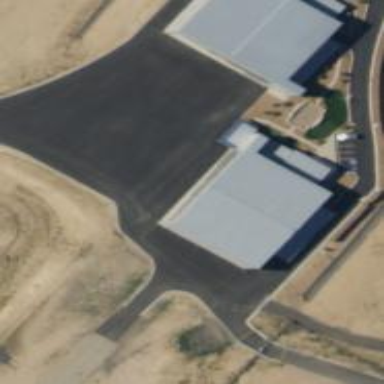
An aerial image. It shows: Hangar building located at airport.